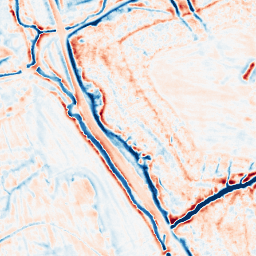
Category: edge_preserving
Decomposition family: bilateral
Decomposition parameters: d: 15
sigma_color: 100
sigma_space: 50
Upsampling method: linear_exact
Upsampling parameters: scale: 4
Upsampling scale: 4